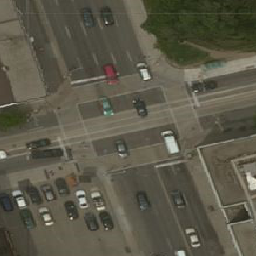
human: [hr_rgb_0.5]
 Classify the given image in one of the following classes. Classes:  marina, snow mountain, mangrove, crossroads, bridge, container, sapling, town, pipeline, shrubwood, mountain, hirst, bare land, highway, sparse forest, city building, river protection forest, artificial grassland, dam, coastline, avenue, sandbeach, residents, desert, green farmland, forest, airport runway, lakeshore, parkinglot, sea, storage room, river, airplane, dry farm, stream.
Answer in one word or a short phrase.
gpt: crossroads